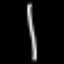
Label: line